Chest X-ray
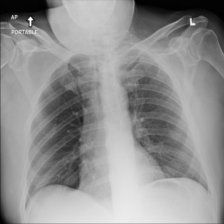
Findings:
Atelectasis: negative
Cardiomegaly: negative
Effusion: negative
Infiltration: negative
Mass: negative
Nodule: negative
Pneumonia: negative
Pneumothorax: negative
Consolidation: negative
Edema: negative
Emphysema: negative
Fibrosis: negative
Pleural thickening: negative
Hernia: negative